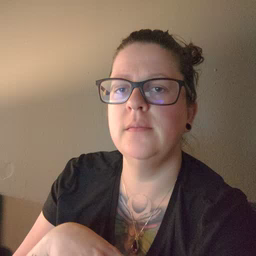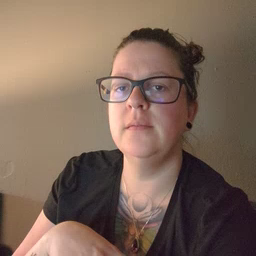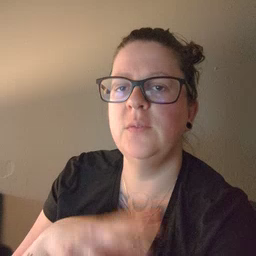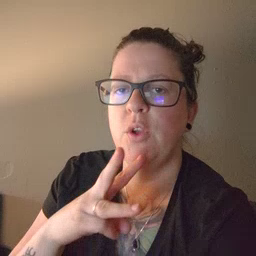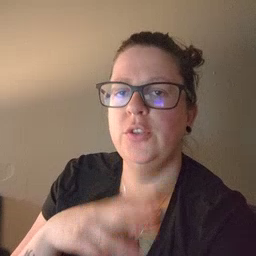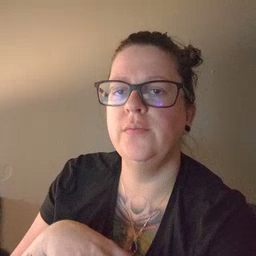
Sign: water